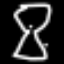
Label: hourglass